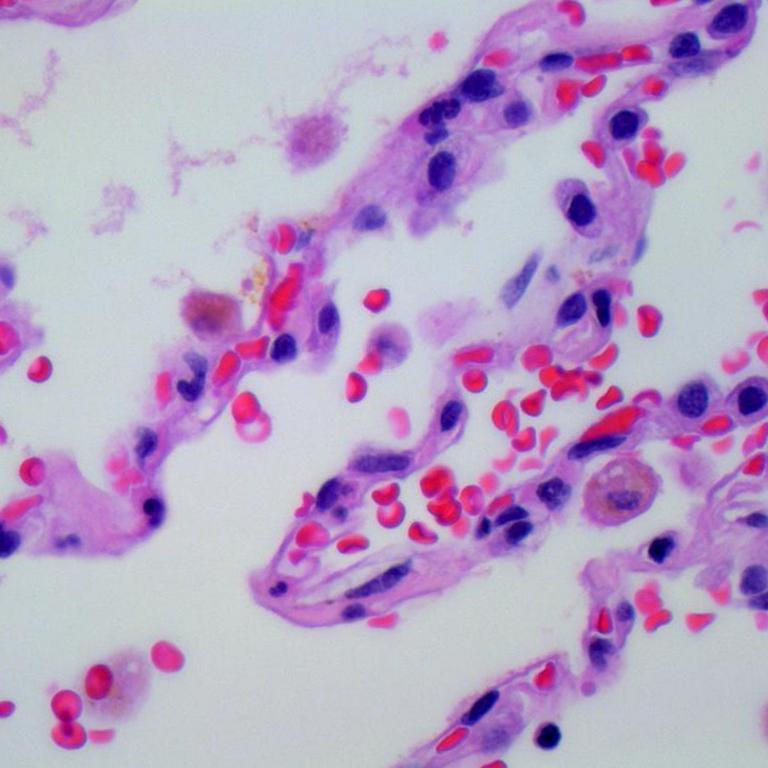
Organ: lung
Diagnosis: benign